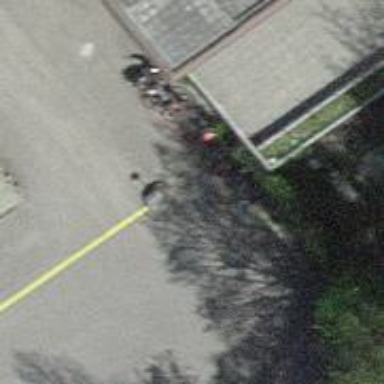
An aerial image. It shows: Bicycle rental facility.